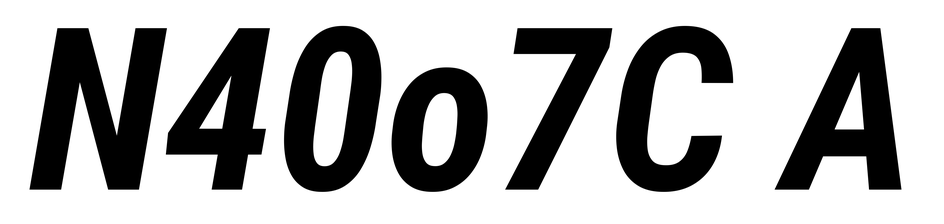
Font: Roboto-Italic_Condensed_Bold_Italic